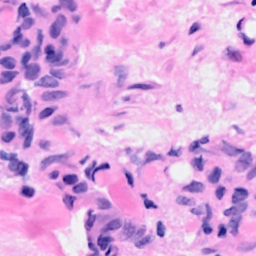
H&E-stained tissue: Breast